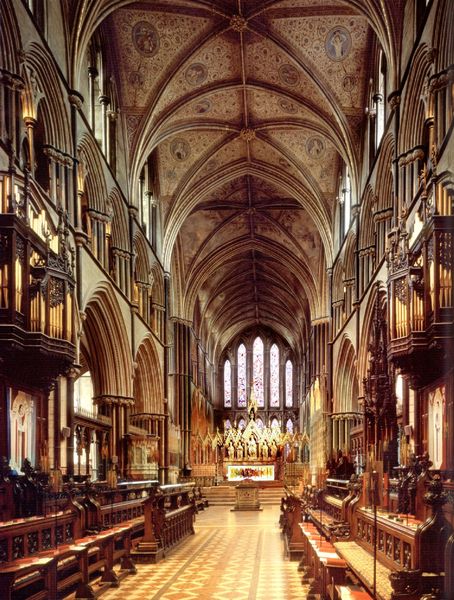
Titel: Kathedrale von Worcester/Worcestershire
Standort: Worcester (EU - GB)
Schlagwörter: schatten, braun, fenster, glas, holz, licht, marmor, säulen, tisch, stein, bild, kirche, gold, decke, gotik, schiff, fußboden, bank, empore, kuppel, arch, arches, architecture, balcony, church, columns, fancy, ornate, steps, white, window, bench, interior, windows, yellow, brown, floor, parquet, wooden, podest, foto, fotografie, bögen, gang, gewölbe, dom, fliesen, kacheln, münster, altar, bänke, hauptschiff, kathedrale, langhaus, kirchenbänke, orgel, wood, kanzel, spitzbogen, roman, stone, mittelalter, apsis, building, chor, kapelle, germany, roof, light, glass, photo, lights, deckenmalerei, cathedral, nave, pews, ceiling, statues, gallery, museum, gothic, aisle, space, evangelisten, organ, tan, photograph, beams, tiles, tile, innenraum, catholic, relic, indoor, benches, air, vaulted, gorik, lumber, high altar, carved, arched, cushions, font, buttress, reliquary, polished, виктория, zentarlperspektive, gothics, requiem, 지붕이 둥글다, 사람들이 앉을 수 있게 의자가 설치되엉;ㅣㅆ다, 앞쪽에 사람이 이야기 할 수 있는 자리가 있다, 양옆으로 사람들이 나란히 앉을 수 있다